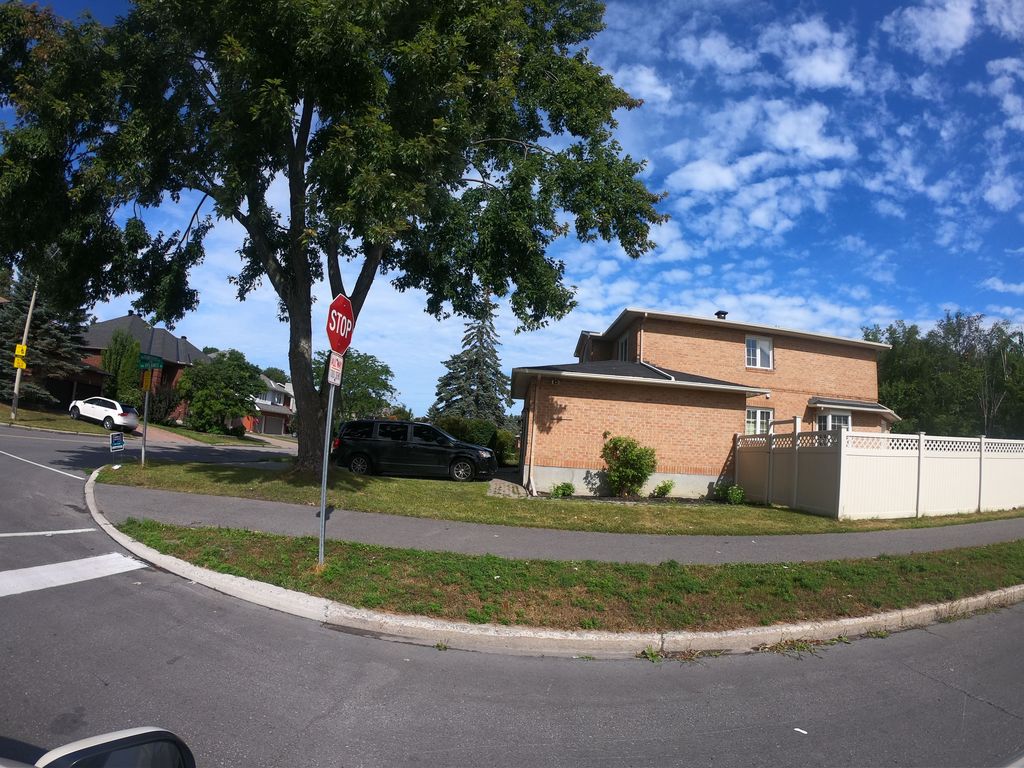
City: ottawa-gatineau